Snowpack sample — Snodgrass Mountain, Crested Butte, Colorado (2/4/25, 12:06 PM MST)
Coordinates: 38.923, -106.968
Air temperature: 35 °F
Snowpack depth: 80 cm
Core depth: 20 cm
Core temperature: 33.8 °F
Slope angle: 14°, slope face: 78°
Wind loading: low
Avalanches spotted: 0
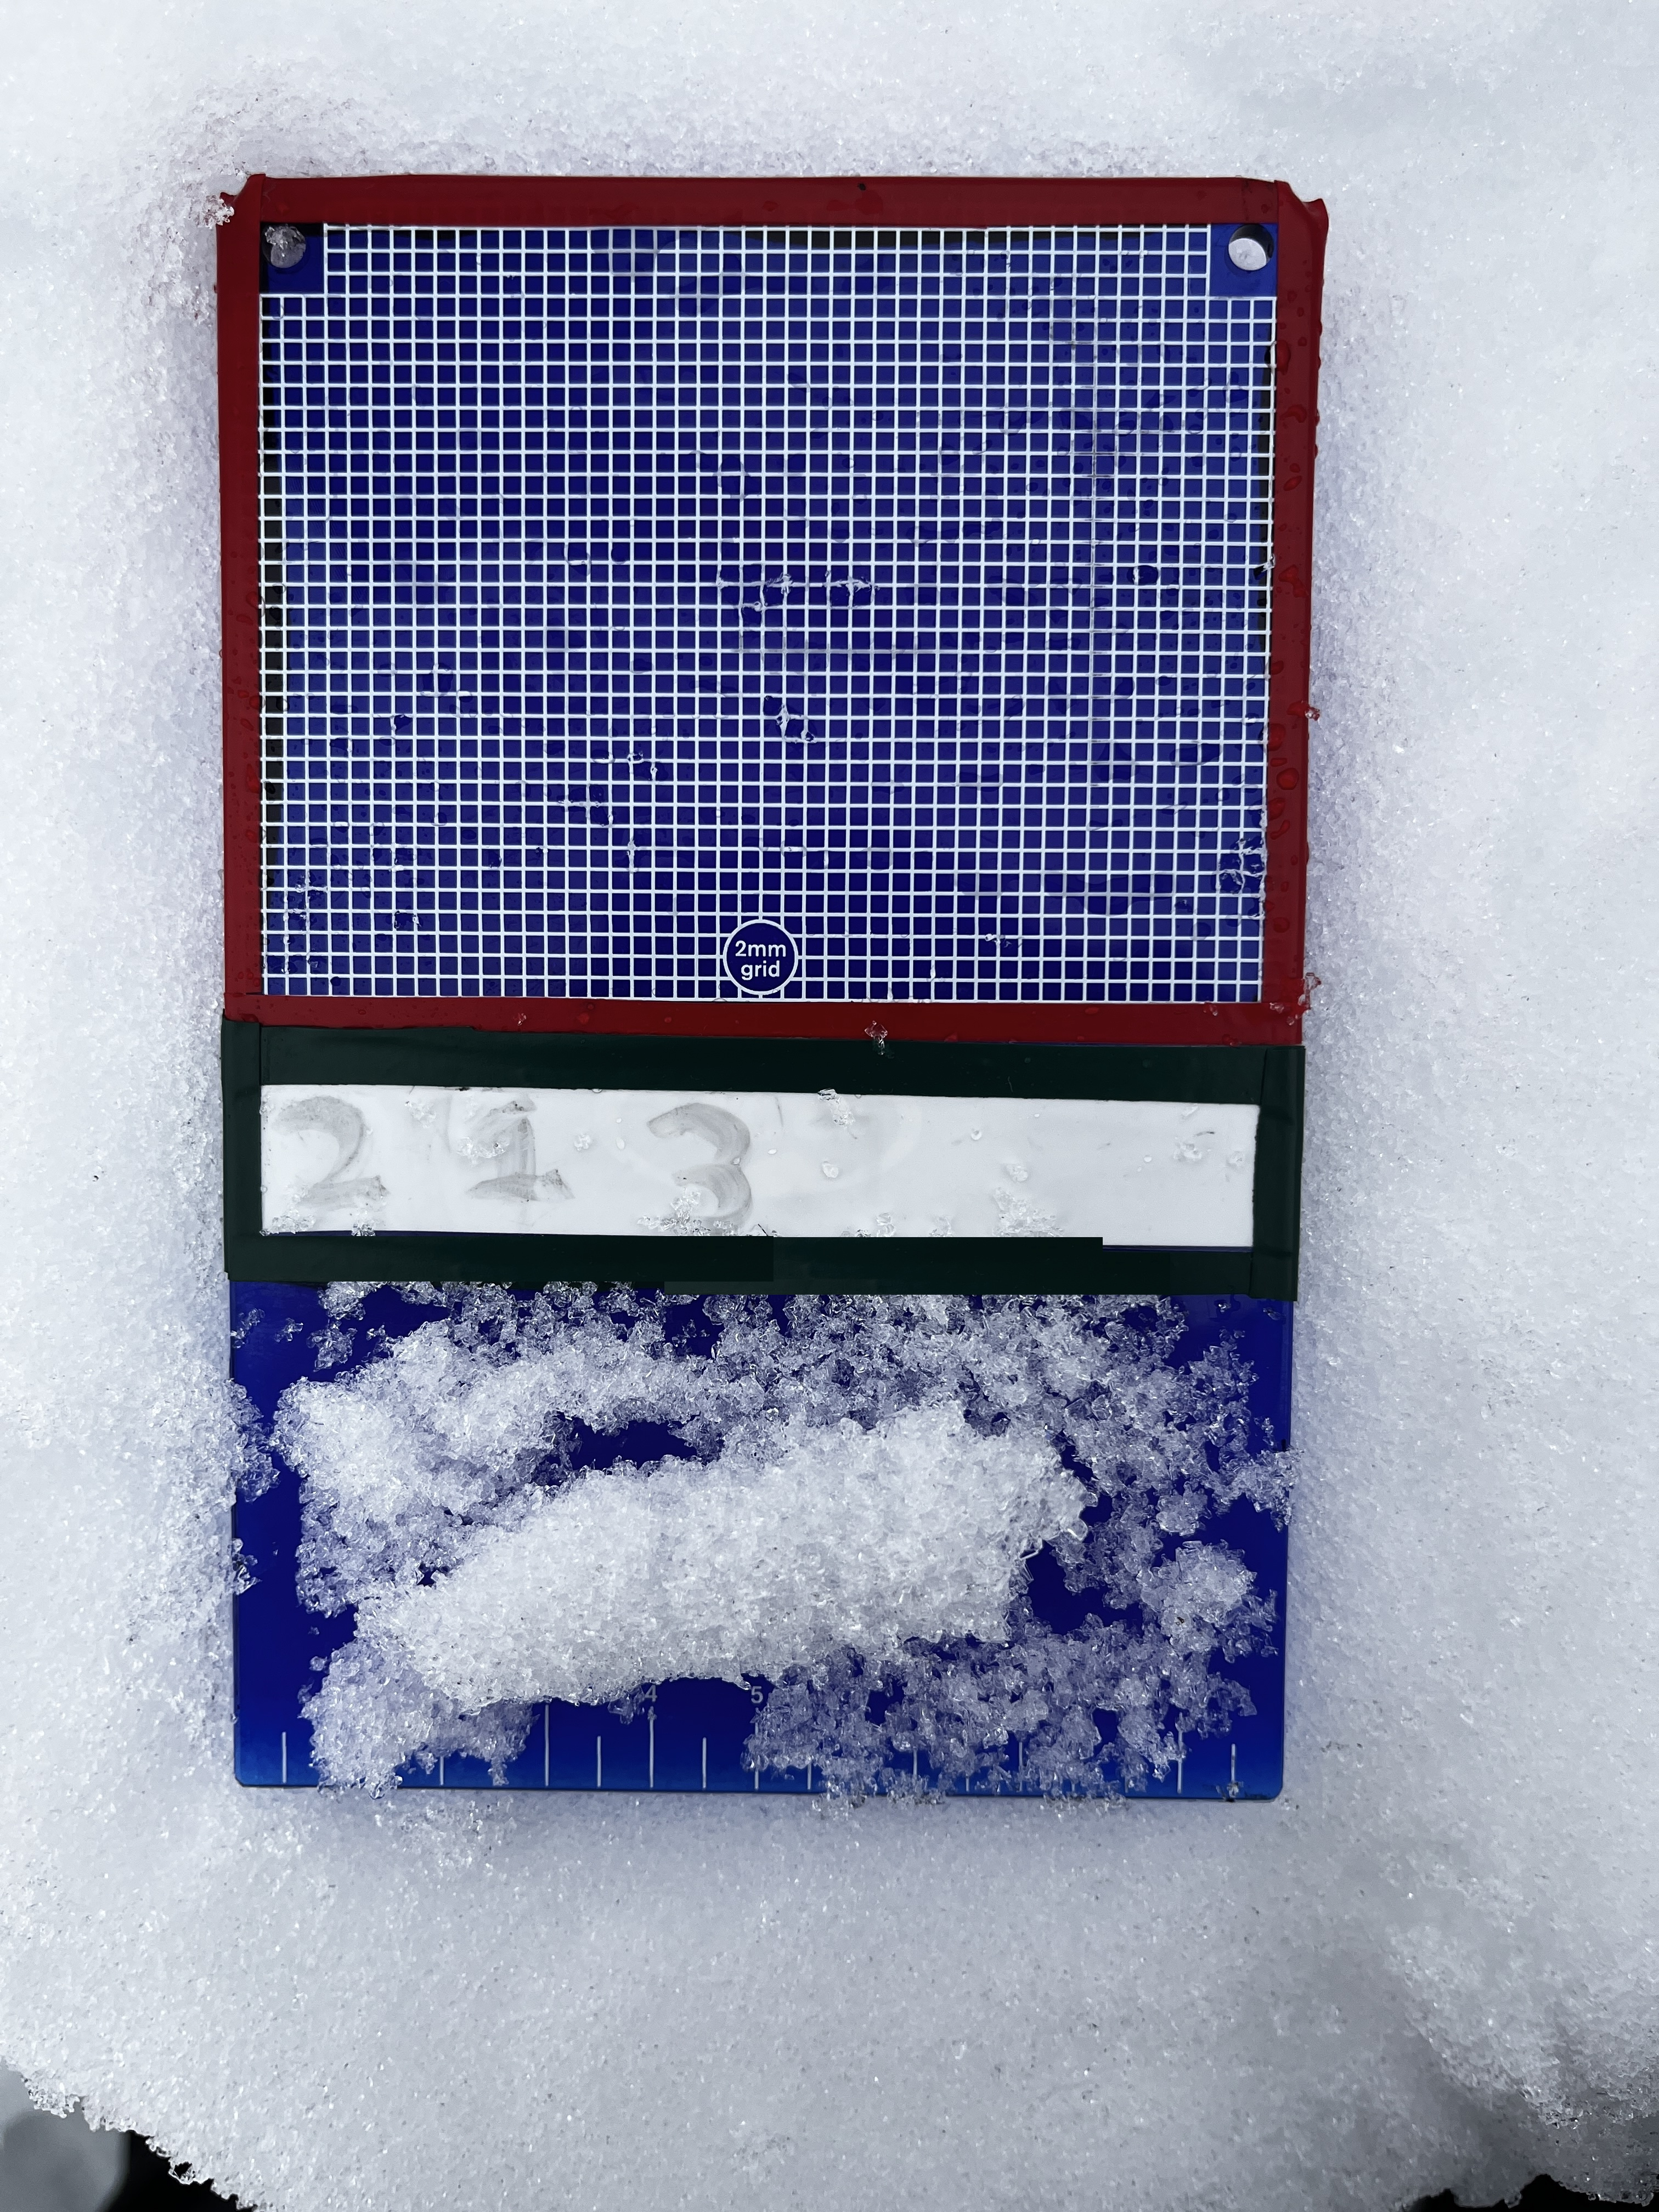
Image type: crystal_card
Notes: No avalanches nearby, unusually warm weather for the last month reported by residents, Collected 25 yards from treeline